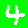
Digit: 4